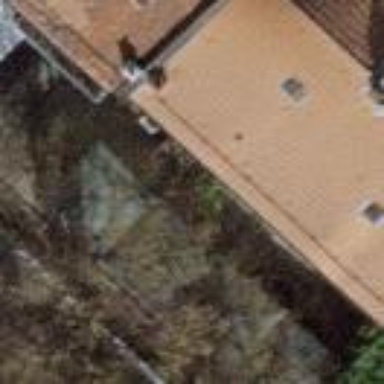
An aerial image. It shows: View of roof of building.